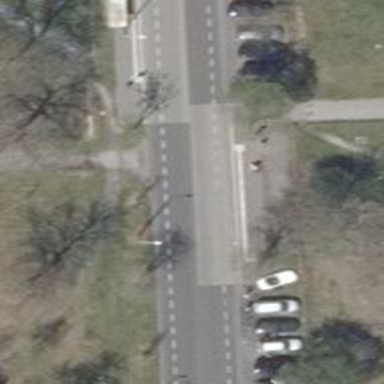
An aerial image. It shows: Tertiary road with asphalt surface including cycle lane.